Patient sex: M
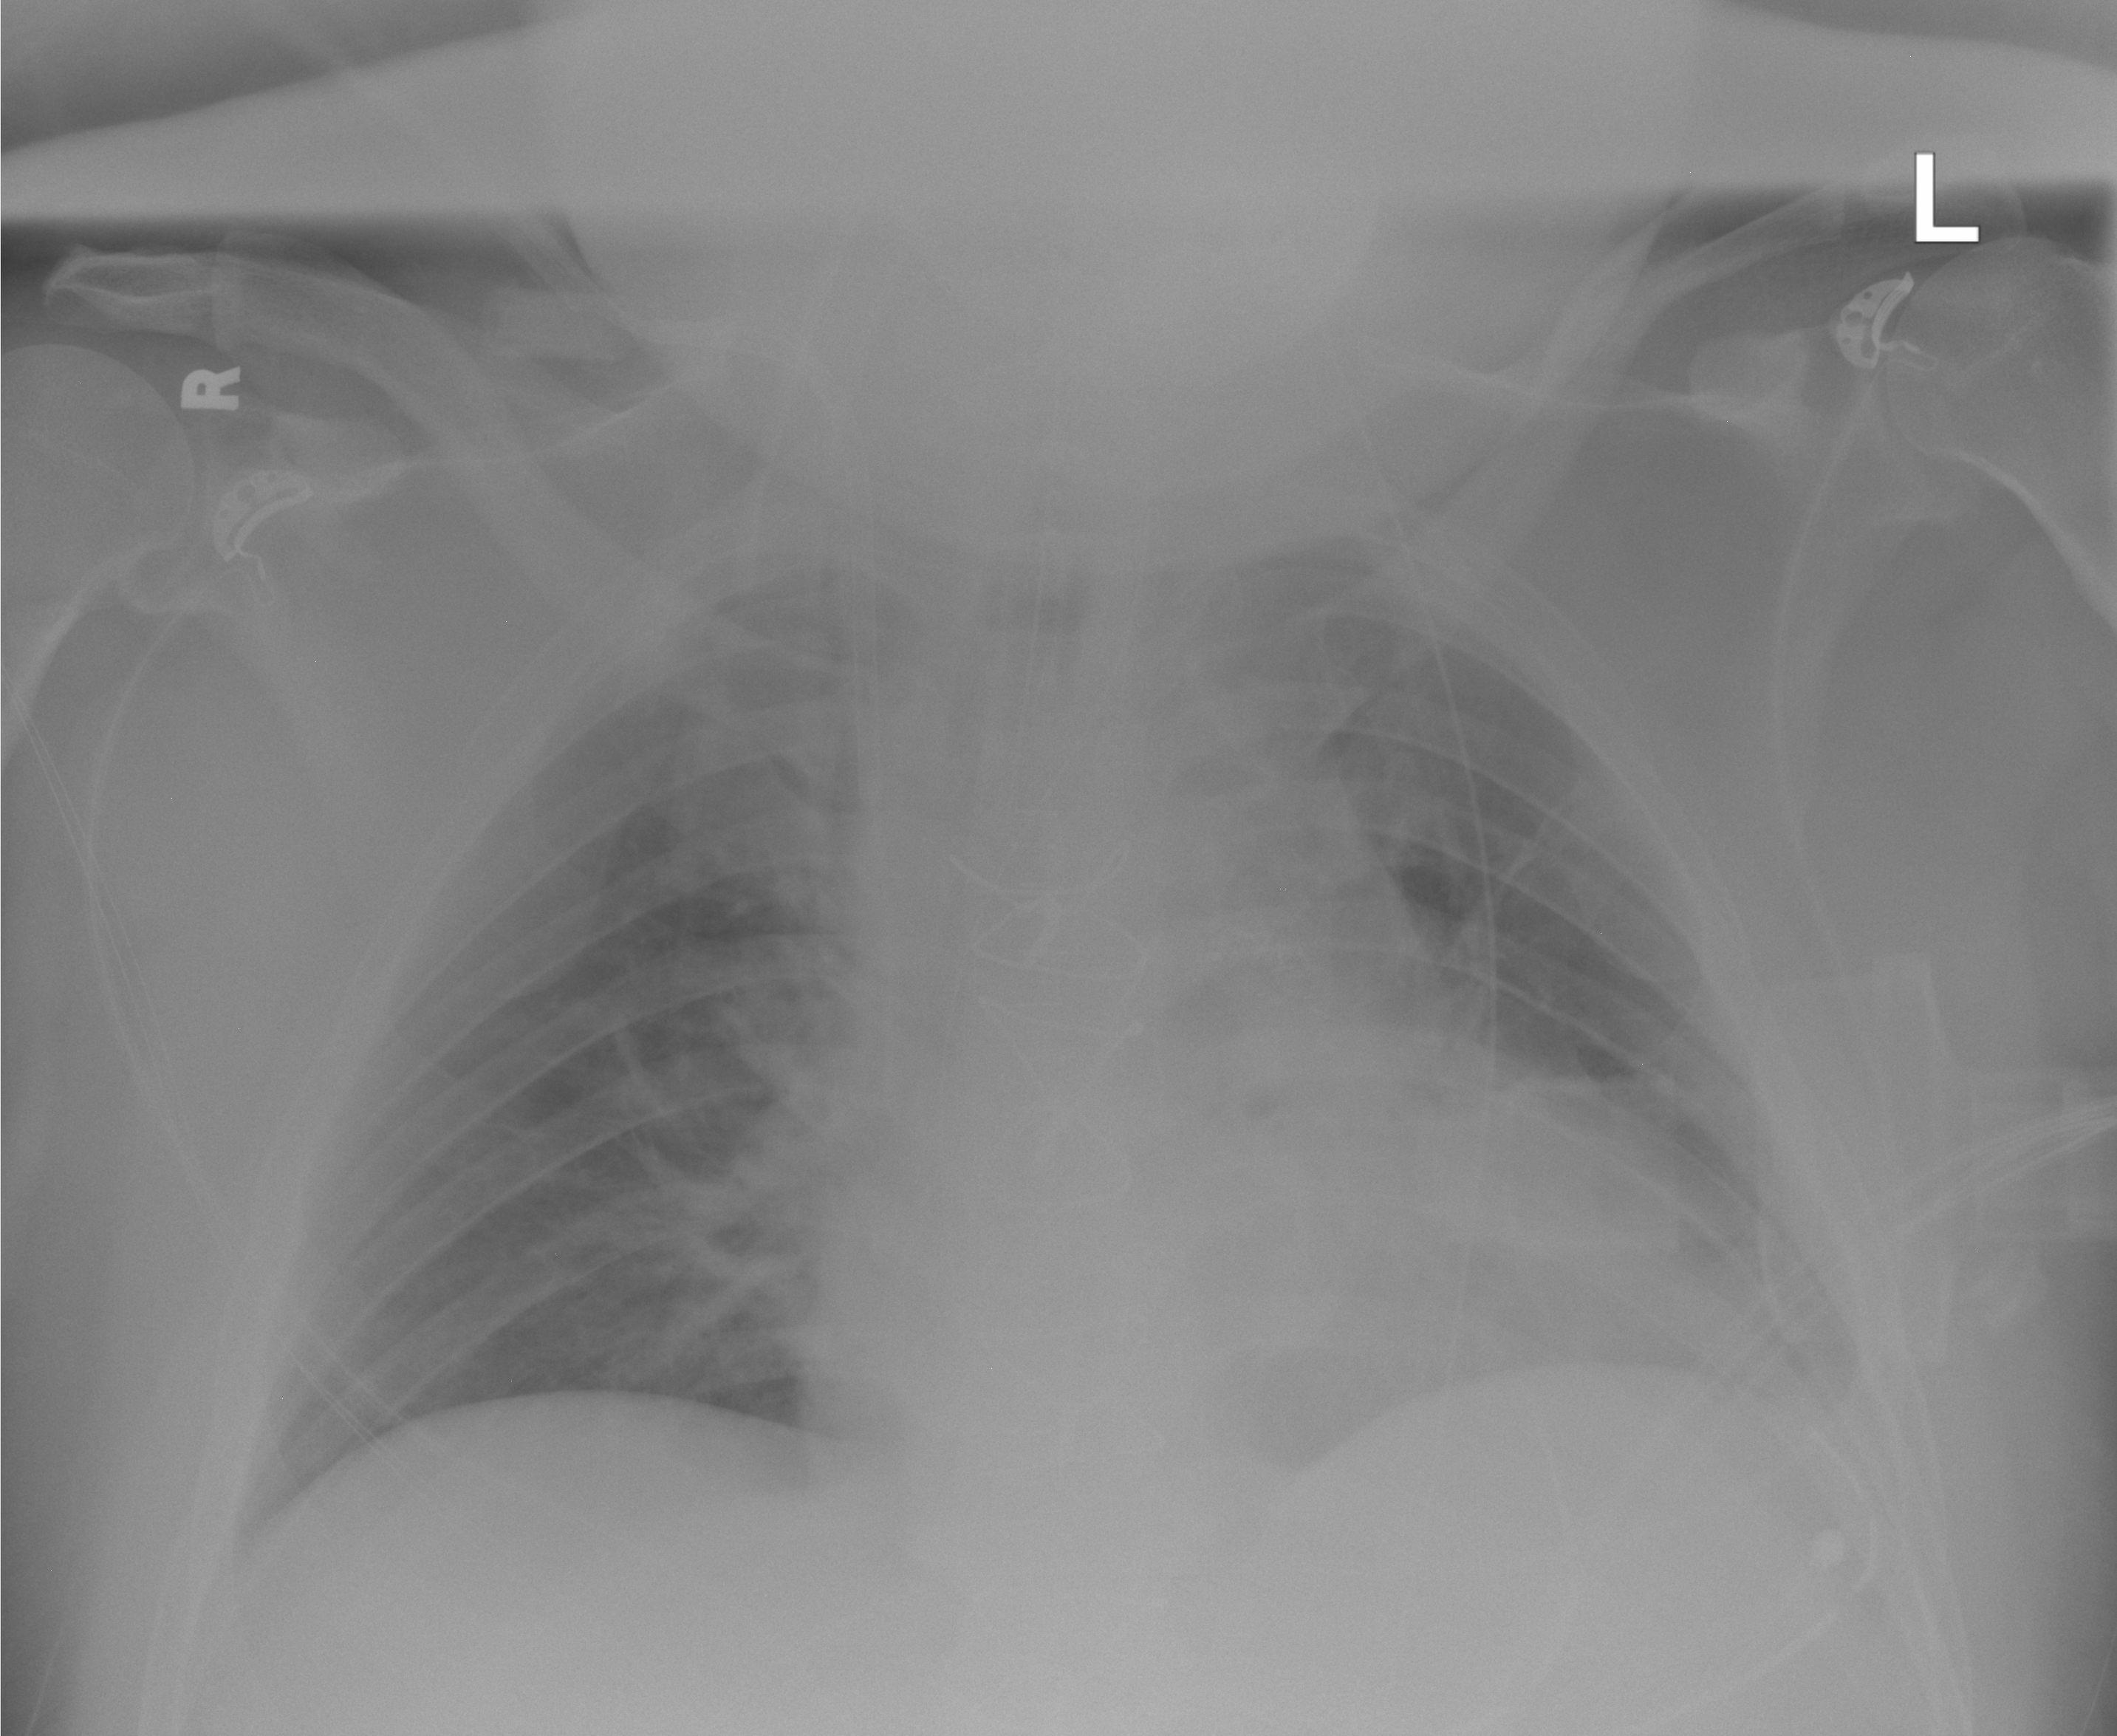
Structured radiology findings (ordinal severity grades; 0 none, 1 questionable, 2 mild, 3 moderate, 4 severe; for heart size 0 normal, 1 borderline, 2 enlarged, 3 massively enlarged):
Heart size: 2
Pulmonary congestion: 2
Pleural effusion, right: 0
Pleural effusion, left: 2
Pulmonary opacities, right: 0
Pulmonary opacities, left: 0
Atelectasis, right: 0
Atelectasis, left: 0